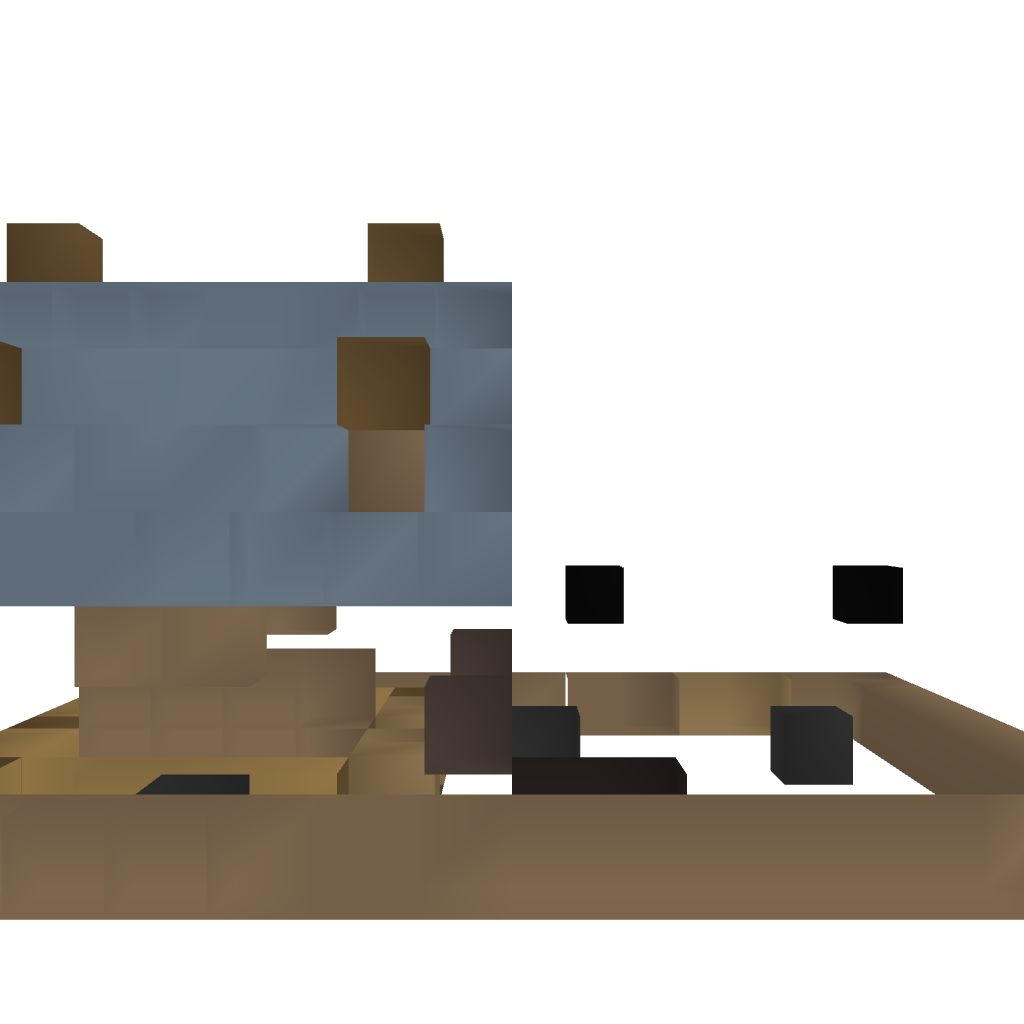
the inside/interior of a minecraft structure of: Horse Stables